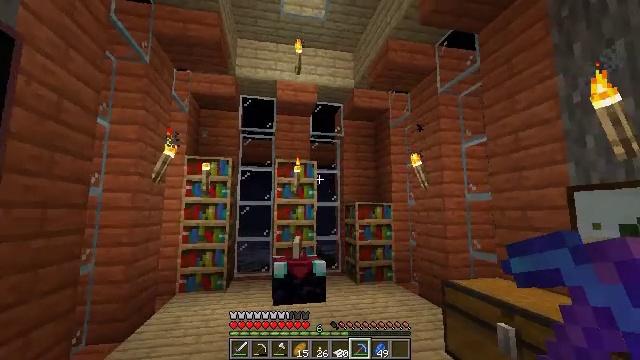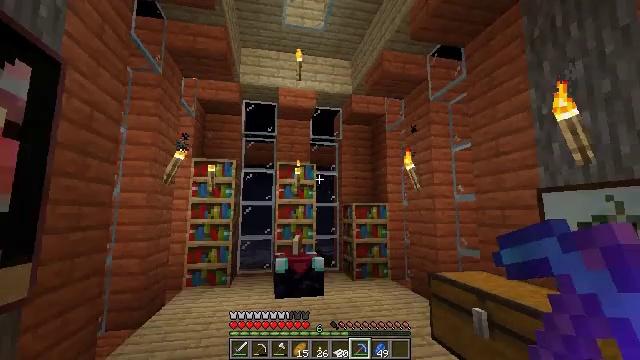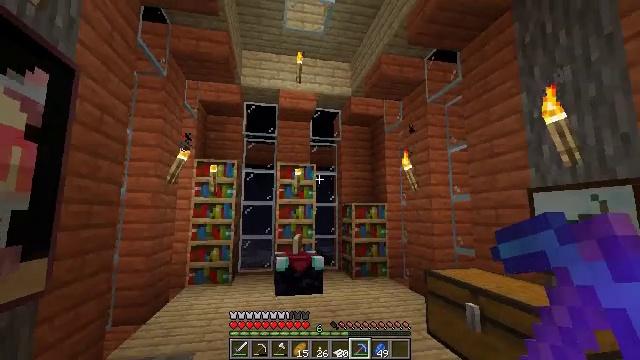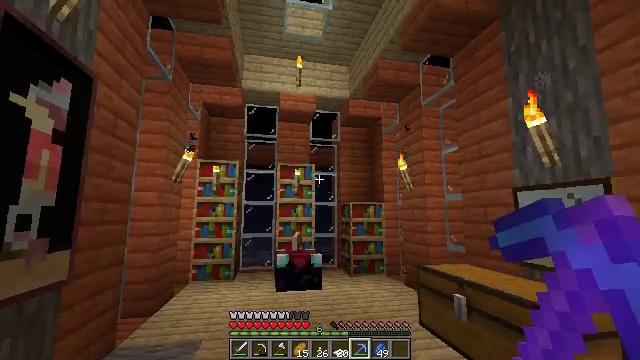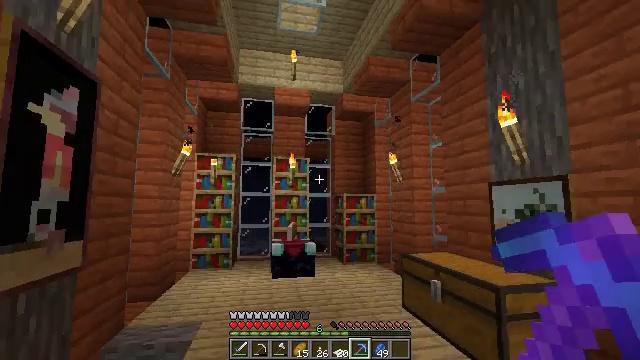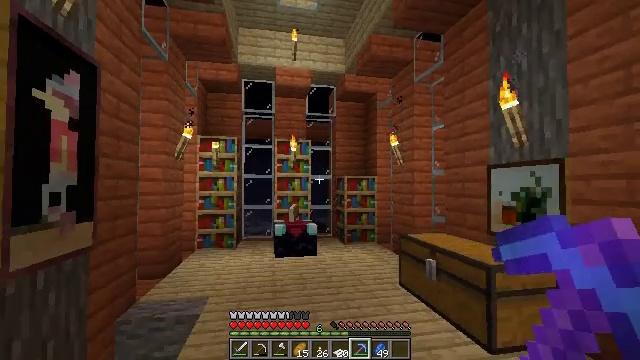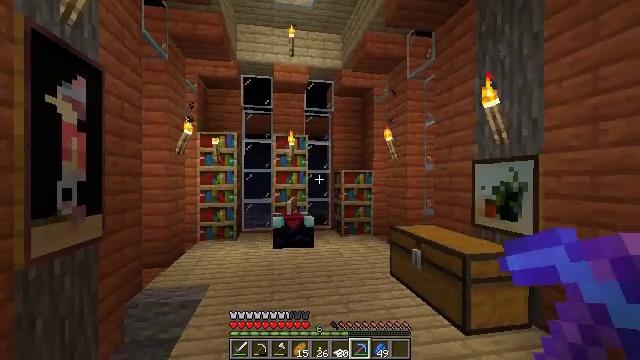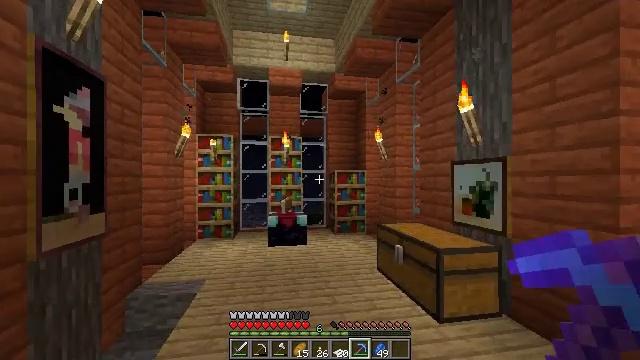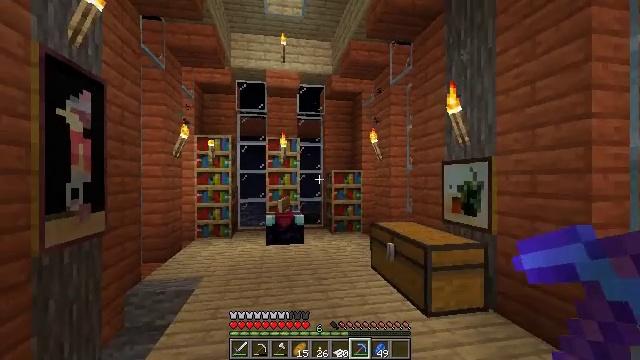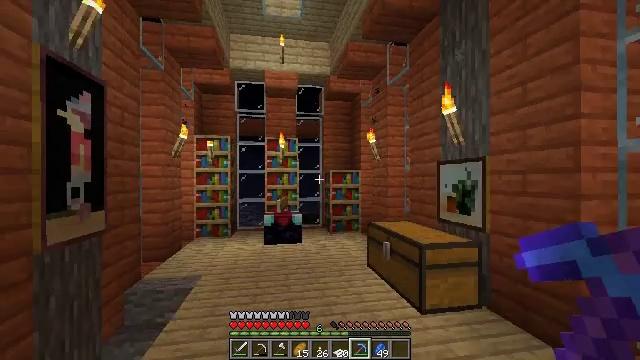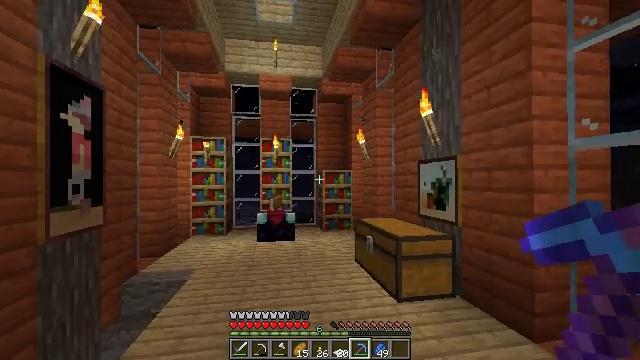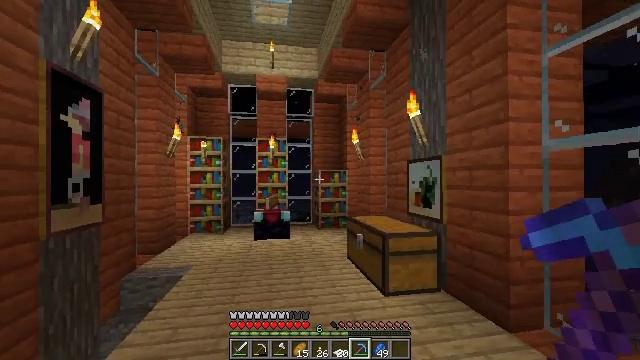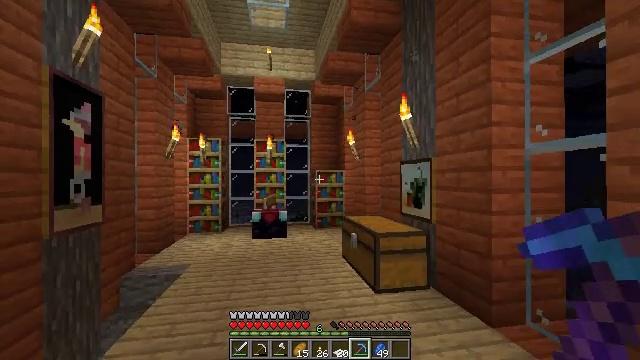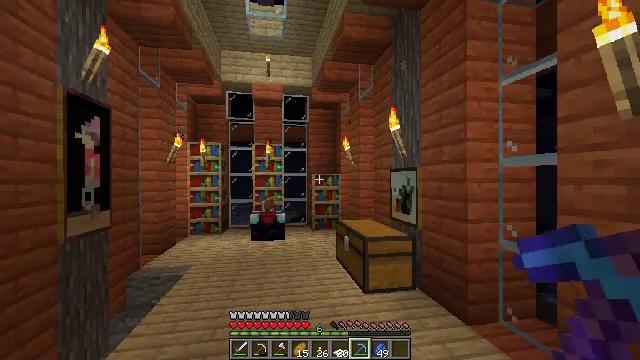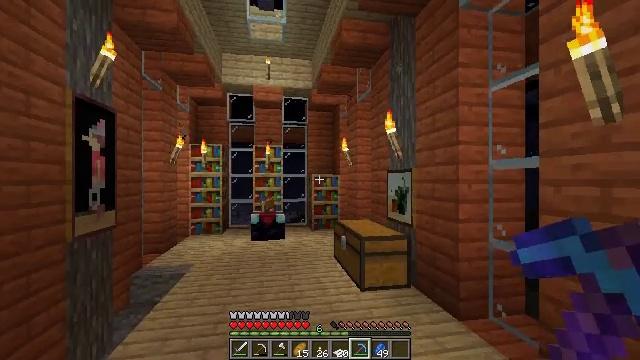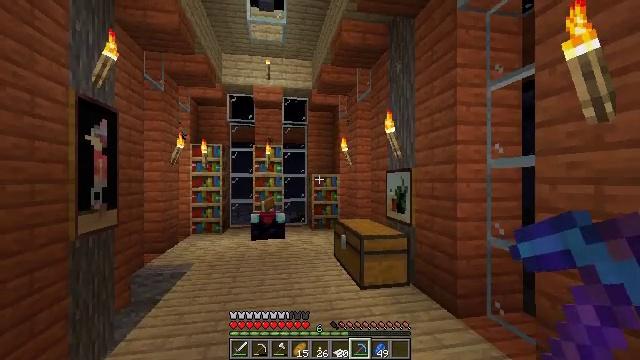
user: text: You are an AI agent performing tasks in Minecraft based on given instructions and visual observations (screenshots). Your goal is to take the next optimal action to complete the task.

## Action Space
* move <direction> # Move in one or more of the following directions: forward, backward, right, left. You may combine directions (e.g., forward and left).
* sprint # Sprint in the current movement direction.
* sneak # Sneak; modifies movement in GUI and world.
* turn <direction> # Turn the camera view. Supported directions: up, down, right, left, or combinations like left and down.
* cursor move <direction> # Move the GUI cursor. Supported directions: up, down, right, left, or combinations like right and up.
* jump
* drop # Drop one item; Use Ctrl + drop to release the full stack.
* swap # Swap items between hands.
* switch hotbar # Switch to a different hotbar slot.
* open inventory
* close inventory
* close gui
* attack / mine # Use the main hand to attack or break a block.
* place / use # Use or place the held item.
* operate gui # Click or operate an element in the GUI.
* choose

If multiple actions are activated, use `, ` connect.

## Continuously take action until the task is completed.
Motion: motion action
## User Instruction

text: Gather materials to craft a book.
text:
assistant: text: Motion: move back
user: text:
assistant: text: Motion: move back
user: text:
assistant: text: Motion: move back and move right
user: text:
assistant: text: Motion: move back and move right, turn down
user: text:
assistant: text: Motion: move back and move right, turn down
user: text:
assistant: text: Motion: move back and move right, turn down
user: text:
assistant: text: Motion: move back and move right
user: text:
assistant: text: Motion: move back and move right
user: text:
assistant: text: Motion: move back and move right
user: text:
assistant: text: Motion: move back and move right
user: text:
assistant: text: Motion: move back and move right
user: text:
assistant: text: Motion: move back
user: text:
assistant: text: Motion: move back
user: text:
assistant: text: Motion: move back
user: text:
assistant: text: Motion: no_op
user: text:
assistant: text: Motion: no_op
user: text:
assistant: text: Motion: no_op
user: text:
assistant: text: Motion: no_op
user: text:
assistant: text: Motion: no_op
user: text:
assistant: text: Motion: move forward
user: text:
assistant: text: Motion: move forward
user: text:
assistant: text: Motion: move forward
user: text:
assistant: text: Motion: move forward
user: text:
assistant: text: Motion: move forward
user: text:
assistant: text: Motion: move forward
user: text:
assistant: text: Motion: move forward
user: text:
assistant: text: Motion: move forward
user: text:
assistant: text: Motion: move forward
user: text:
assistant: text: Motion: move forward
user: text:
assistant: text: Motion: move forward